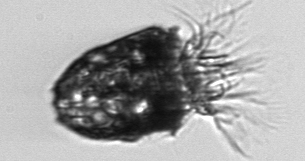
Label: Stenosemella_pacifica